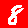
Digit: 8